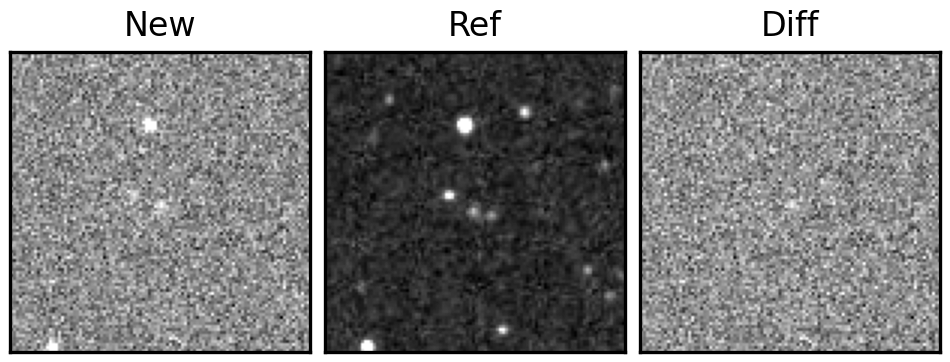
Label: real